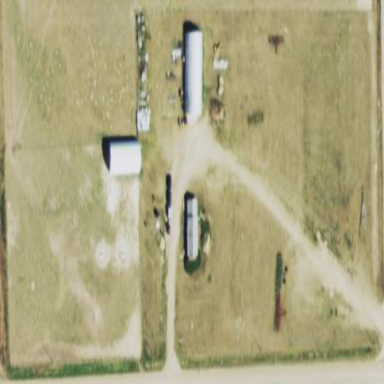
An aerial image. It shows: Farmyard area.